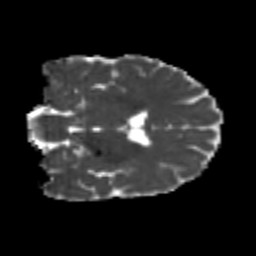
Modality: MD
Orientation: coronal
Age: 26
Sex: female
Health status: healthy
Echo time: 0.074 s